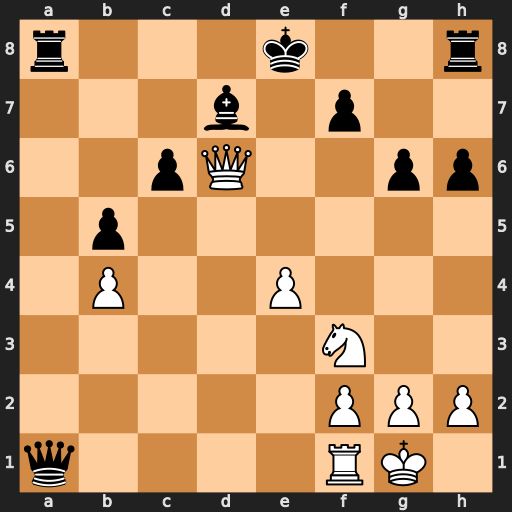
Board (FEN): r3k2r/3b1p2/2pQ2pp/1p6/1P2P3/5N2/5PPP/q4RK1
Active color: w
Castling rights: kq
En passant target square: -
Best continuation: Ne5 Qa7 Nxd7 Qxd7 Qe5+ Qe7 Qxh8+